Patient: sex F, age 44
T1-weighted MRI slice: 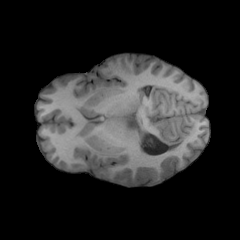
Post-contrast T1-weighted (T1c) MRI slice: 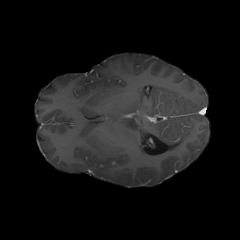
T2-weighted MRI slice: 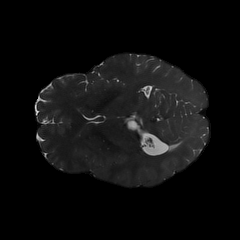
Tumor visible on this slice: no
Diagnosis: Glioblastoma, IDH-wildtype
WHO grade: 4